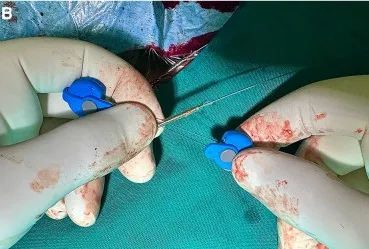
Preparing the lead for extraction. (B) The Liberator stylet is advanced to the tip of the lead through the lead lumen.
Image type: medical_photograph (other_medical_photograph)